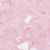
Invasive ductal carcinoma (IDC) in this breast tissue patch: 0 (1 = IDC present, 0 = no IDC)